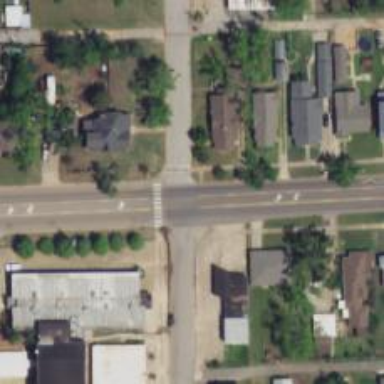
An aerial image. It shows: Road with stop sign.